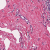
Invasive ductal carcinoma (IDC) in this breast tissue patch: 1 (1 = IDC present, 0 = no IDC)